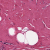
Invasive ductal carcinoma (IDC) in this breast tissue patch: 0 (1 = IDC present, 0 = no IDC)